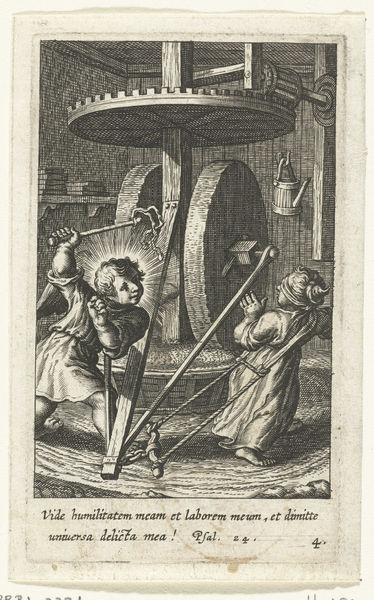
Titel: Engel drijft geblindoekt kind met zweep voor zich uit in tredmolen
Künstler: Boëtius Adamsz. Bolswert
Standort: Amsterdam
Institution: Rijksmuseum
Schlagwörter: noir, gravure, enfants, enfant, dessin, latin, petit, travail, noire, punition, torture, bourreau, texte, roue, moulin, grain, travailler, meule, fouet, petits, petites, tire, mouler, étère